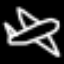
Label: airplane